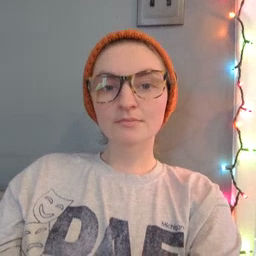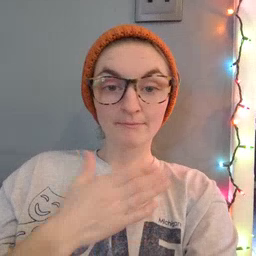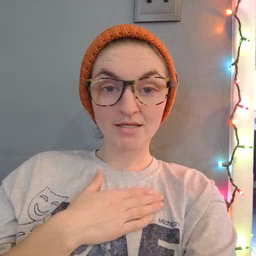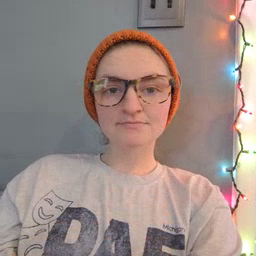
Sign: minemy